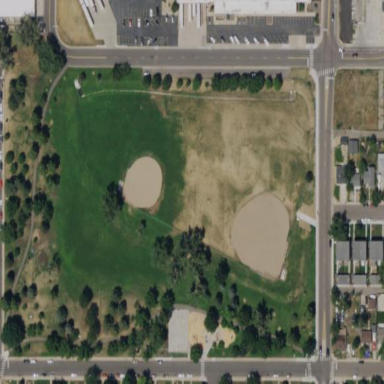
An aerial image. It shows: Baseball pitch for leisure and sports activities.